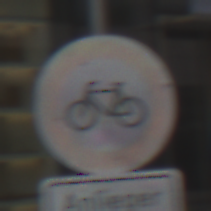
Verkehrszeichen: VerbotRadverkehr
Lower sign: PersonengruppenFrei1
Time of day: Midday
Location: Outdoor (Urban)
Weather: Overcast
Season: NotSpecified
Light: Natural